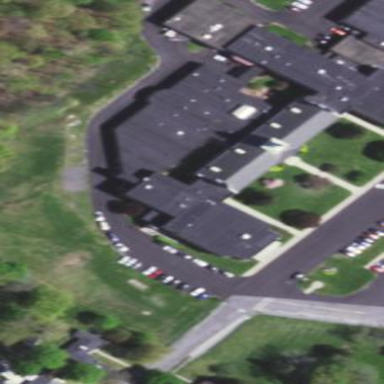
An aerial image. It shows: School building.